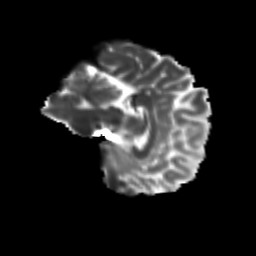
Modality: T2w
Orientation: sagittal
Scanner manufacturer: siemens
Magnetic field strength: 3 T
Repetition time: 9.2 s
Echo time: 0.084 s